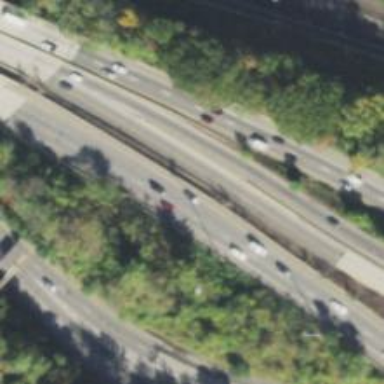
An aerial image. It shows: Asphalt motorway link.